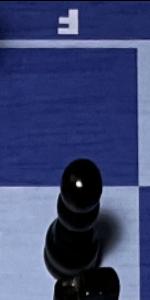
Label: Pawn_Black